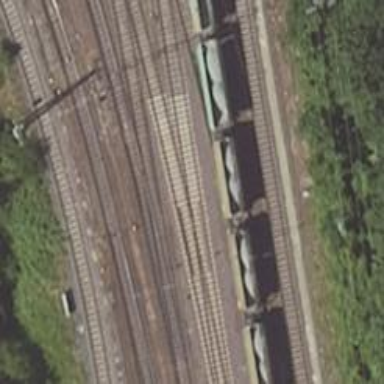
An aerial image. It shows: Railway switch with the turnout on the left side.